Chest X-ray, PA view. Patient: 28 years old, sex M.
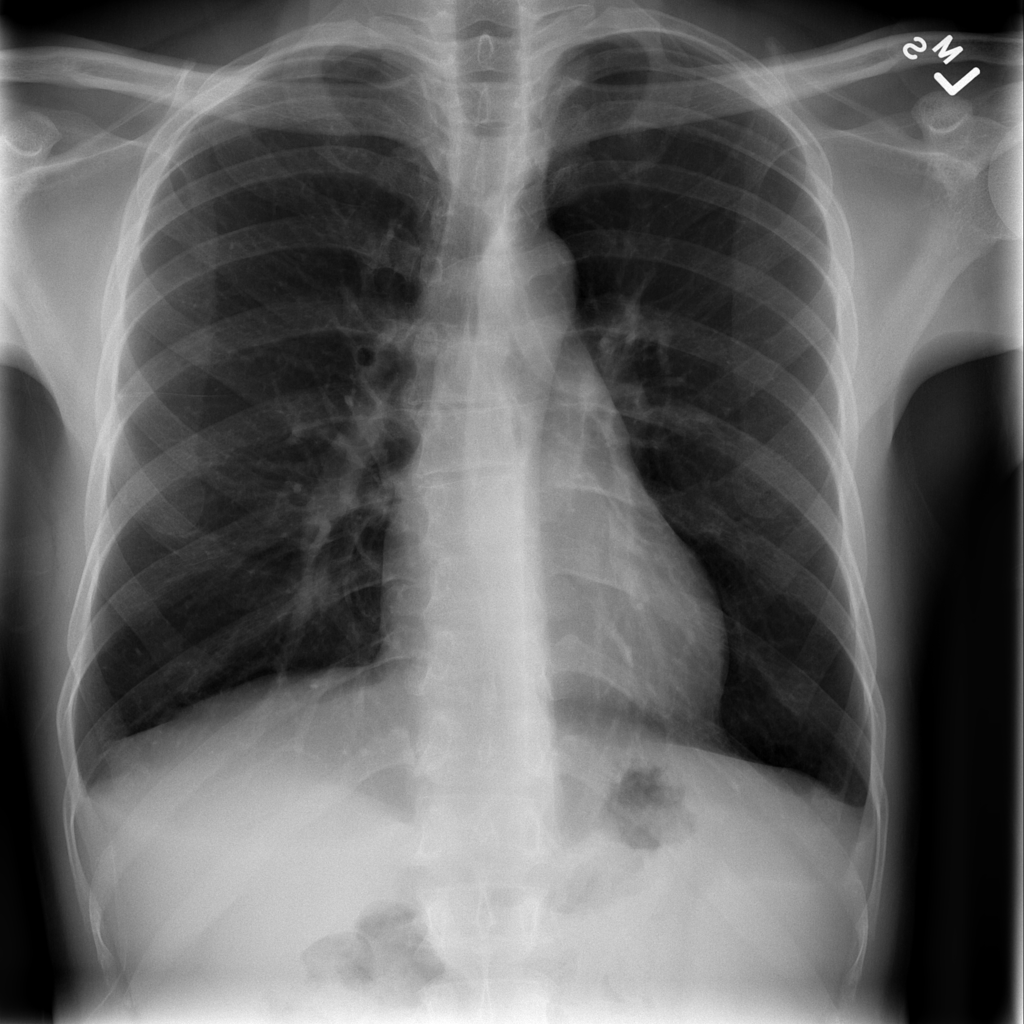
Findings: No Finding